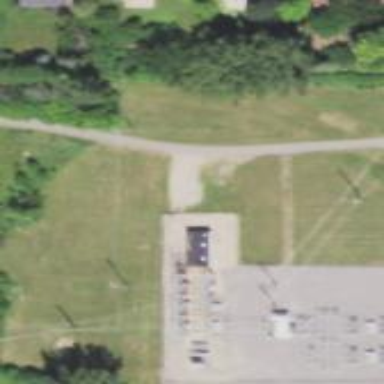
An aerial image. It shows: Fence surrounds transmission level power substation.